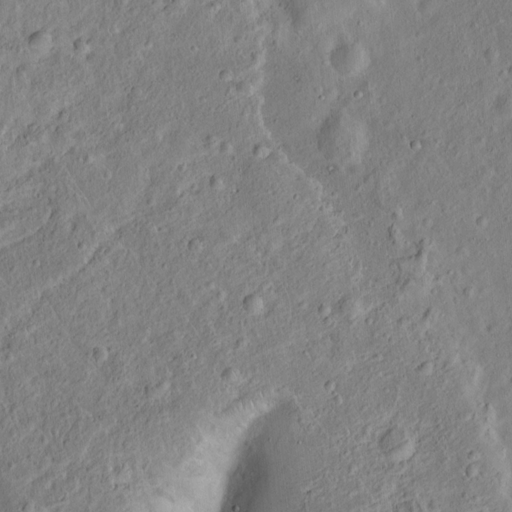
Objects detected: cone